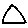
Label: triangle